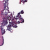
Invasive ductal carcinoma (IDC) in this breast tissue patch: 0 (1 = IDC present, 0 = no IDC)